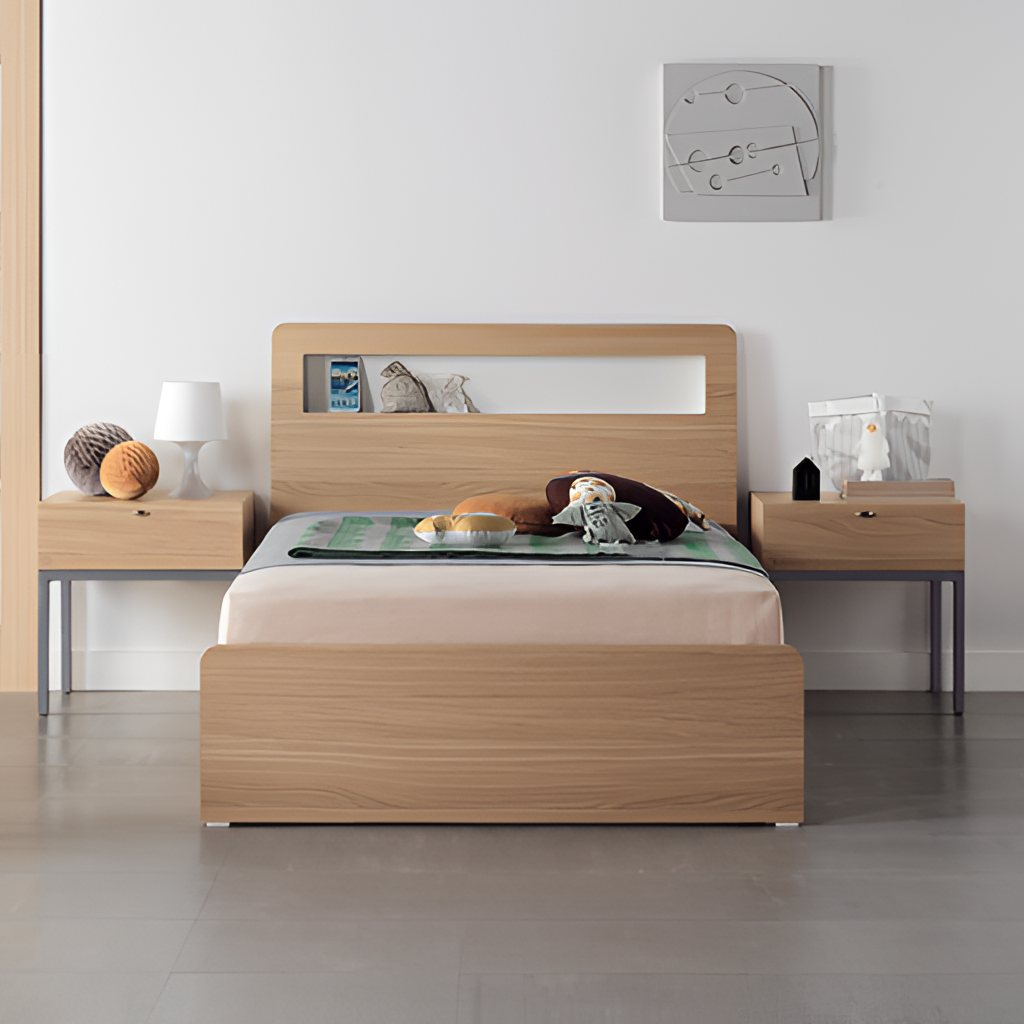
light brown wood bed, bedroom, tile flooring, with large square pattern, minimalist, paint wallpaper, with solid pattern